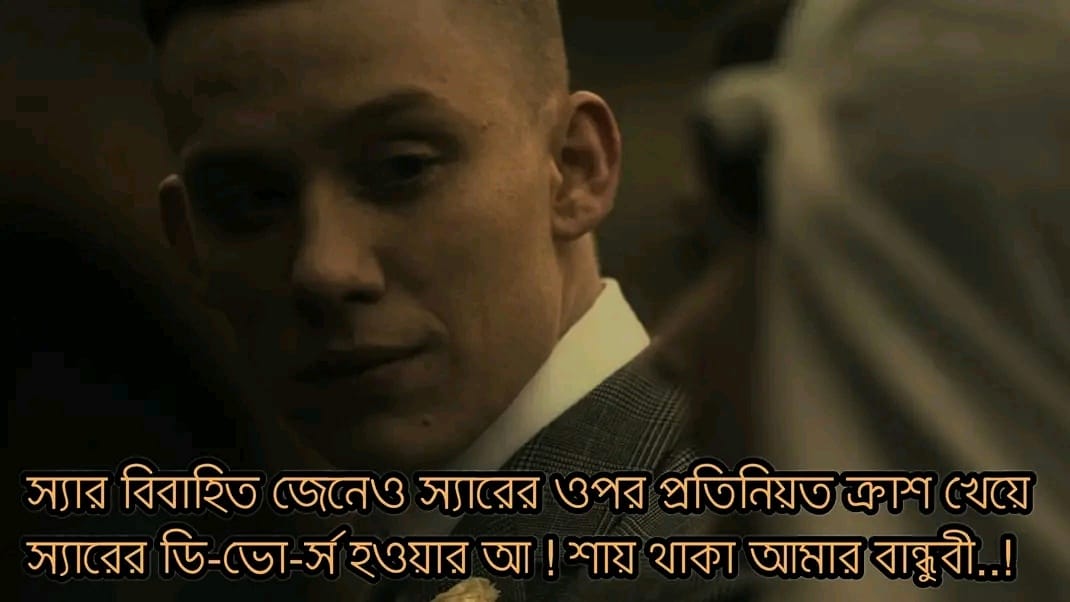
Text: স্যার বিবাহিত জেনেও স্যারের ওপর প্রতিনিয়ত ক্রাশ খেয়ে স্যারের ডিভোর্স হওয়ার আশায় থাকা আমার বান্ধুবী
Label: Non Hate